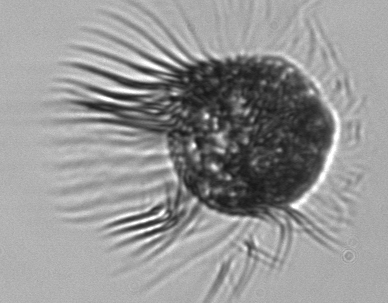
Label: Pelagostrobilidium